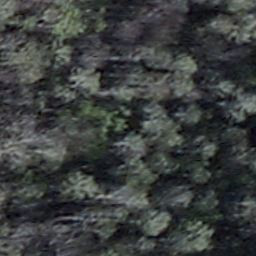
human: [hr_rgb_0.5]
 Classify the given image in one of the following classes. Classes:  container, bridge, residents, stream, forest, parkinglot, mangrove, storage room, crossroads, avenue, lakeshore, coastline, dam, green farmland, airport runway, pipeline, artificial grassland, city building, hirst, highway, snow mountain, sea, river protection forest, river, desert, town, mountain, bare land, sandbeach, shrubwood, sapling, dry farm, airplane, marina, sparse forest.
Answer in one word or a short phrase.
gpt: shrubwood